Interaction volume radius: 10 \u00c5
Interaction volume height: 25 \u00c5
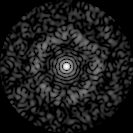
Disorder parameter: 0.8261